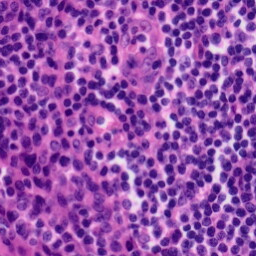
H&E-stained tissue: Tonsil